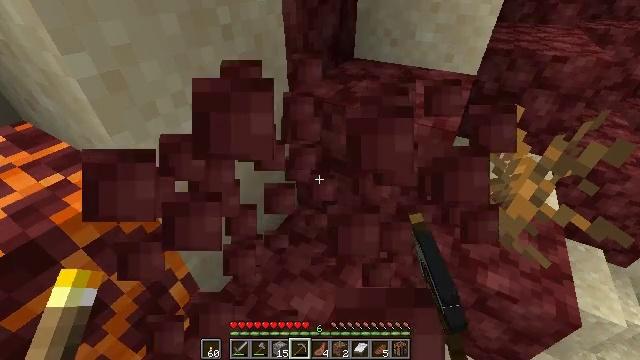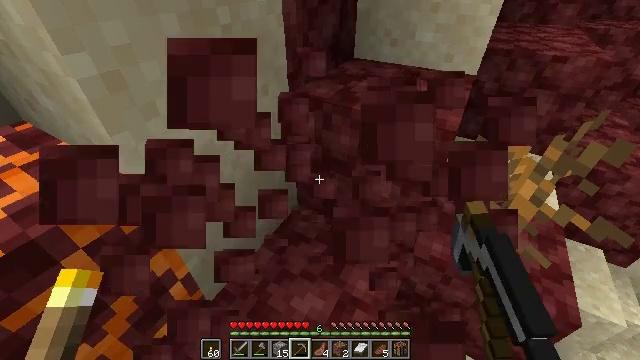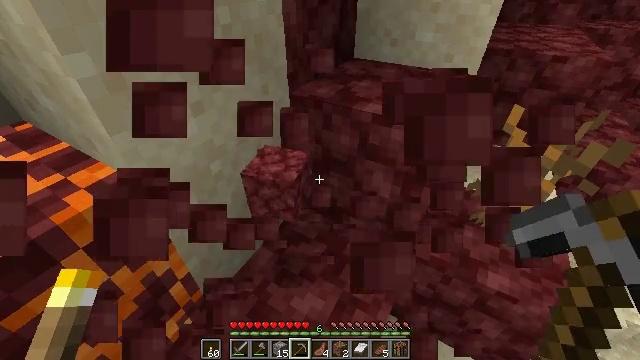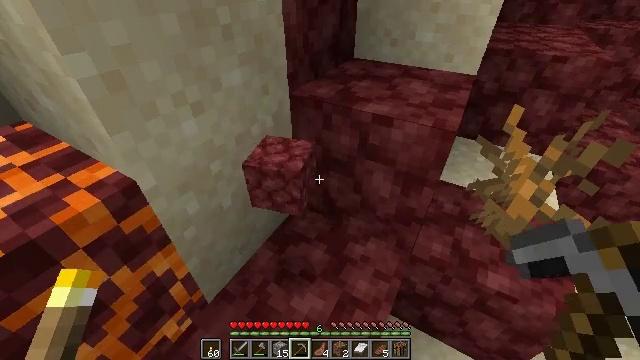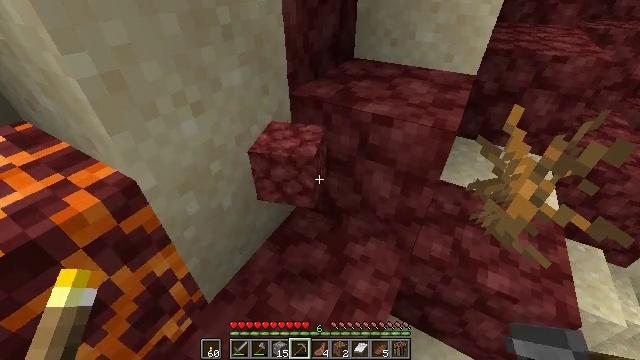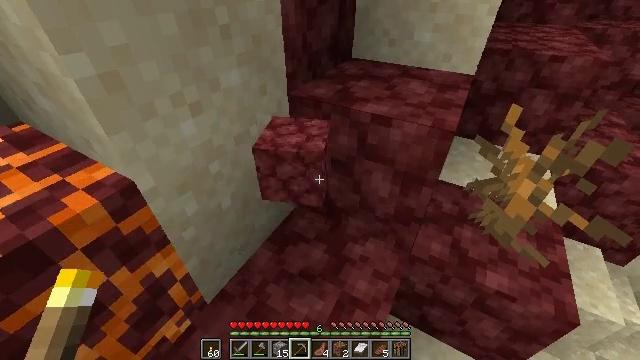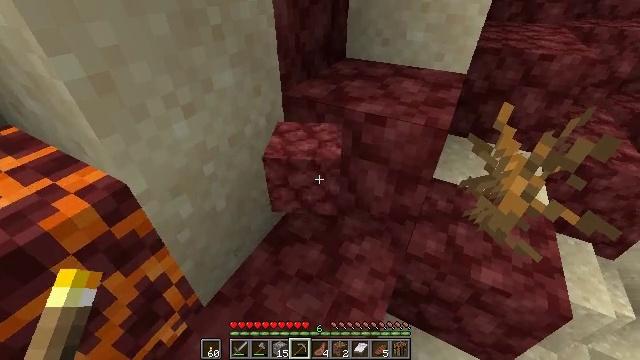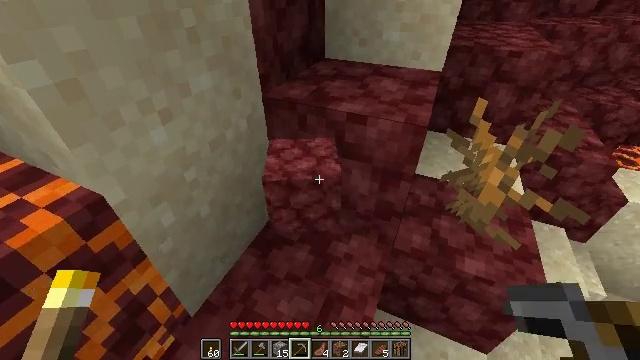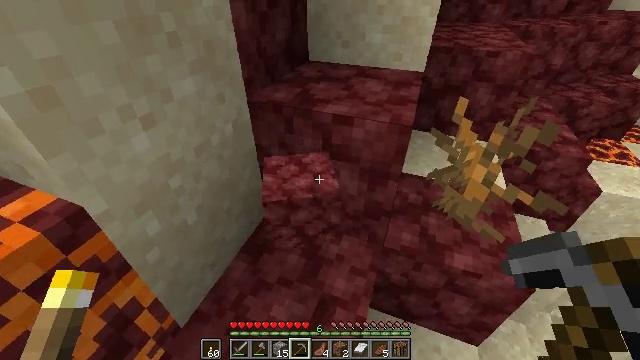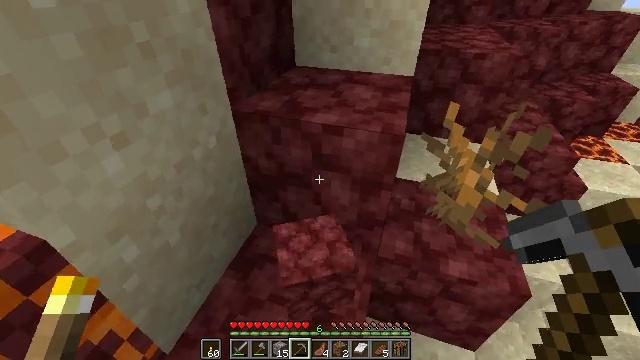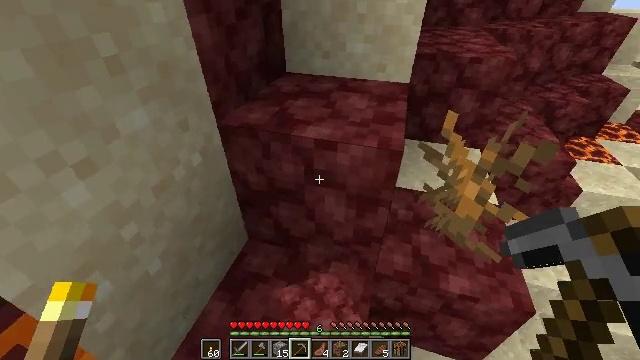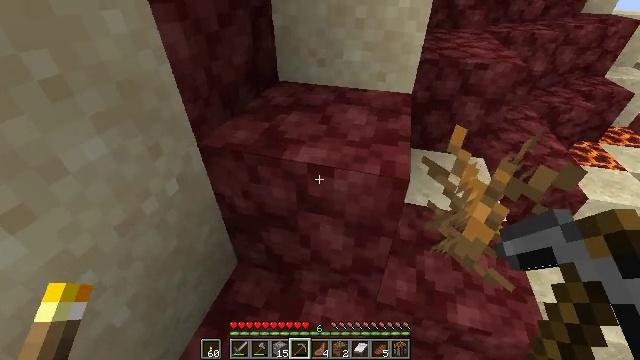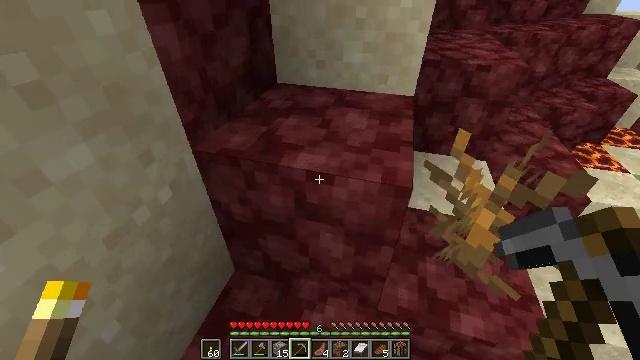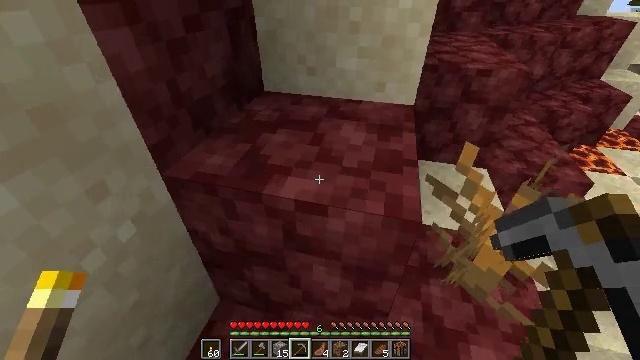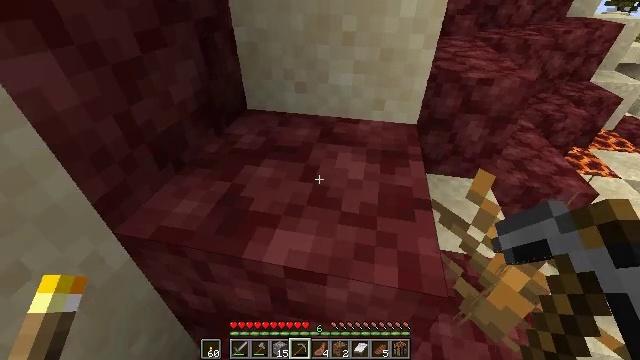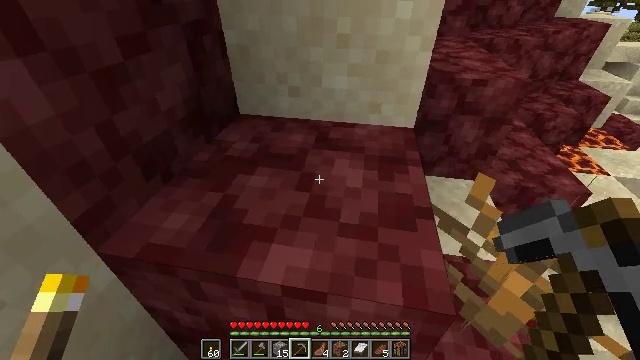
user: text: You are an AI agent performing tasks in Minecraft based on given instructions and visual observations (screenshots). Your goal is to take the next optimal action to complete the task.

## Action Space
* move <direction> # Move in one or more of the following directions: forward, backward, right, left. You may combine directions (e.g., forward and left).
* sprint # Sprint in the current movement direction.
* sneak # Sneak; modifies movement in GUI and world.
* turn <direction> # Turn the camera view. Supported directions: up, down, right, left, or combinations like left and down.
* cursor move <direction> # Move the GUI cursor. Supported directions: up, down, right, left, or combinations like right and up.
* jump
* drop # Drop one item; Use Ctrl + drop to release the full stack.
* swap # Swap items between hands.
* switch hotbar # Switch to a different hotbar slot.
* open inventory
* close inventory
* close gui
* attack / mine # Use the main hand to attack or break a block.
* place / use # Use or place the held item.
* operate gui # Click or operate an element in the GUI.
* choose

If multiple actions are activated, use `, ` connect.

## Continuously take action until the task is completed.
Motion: motion action
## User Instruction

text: Collect netherrack in the Nether.
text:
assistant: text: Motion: no_op
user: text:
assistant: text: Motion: no_op
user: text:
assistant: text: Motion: no_op
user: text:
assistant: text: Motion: no_op
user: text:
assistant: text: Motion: no_op
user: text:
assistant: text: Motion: turn right
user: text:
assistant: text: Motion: turn right
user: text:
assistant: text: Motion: turn right
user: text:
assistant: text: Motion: move forward, turn right
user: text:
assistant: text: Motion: move forward, turn right
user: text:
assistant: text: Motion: move forward
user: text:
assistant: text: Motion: move forward
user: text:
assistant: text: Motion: move forward, turn right
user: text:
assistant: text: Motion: turn right
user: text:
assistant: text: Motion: turn right
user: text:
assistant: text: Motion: no_op
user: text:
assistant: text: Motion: no_op
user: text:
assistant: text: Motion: no_op
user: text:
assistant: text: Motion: no_op
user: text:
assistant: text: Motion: attack / mine
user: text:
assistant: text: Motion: attack / mine
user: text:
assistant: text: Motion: attack / mine
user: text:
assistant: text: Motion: no_op
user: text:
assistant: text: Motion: no_op
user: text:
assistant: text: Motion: no_op
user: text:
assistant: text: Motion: no_op
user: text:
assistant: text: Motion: no_op
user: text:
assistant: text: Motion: no_op
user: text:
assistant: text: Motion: no_op
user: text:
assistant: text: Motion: no_op